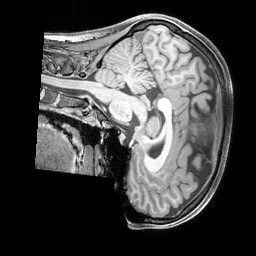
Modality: T1w
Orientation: sagittal
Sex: female
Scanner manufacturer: siemens
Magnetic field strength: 3 T
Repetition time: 2.3 s
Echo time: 0.00226 s